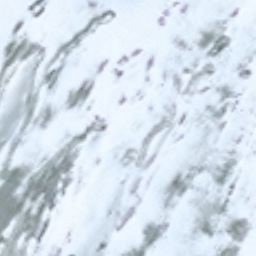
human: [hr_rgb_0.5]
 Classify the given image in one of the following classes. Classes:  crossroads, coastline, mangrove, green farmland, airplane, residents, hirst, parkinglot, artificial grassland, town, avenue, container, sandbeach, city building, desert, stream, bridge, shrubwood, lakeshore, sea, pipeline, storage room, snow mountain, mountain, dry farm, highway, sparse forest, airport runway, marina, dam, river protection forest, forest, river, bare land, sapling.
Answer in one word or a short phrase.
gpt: snow mountain